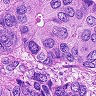
Metastatic tissue present: yes